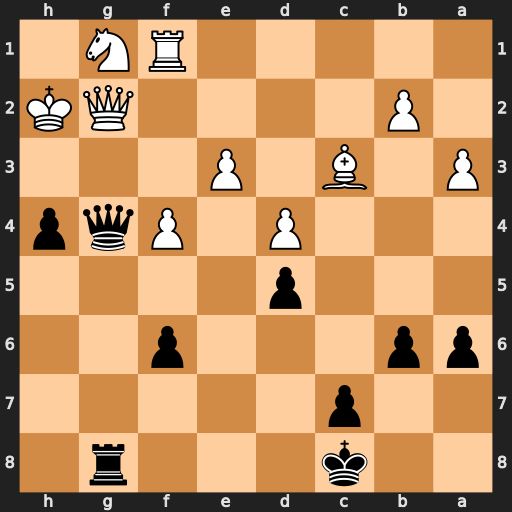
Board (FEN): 2k3r1/2p5/pp3p2/3p4/3P1Pqp/P1B1P3/1P4QK/5RN1
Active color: b
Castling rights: -
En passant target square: -
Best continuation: Qxg2#